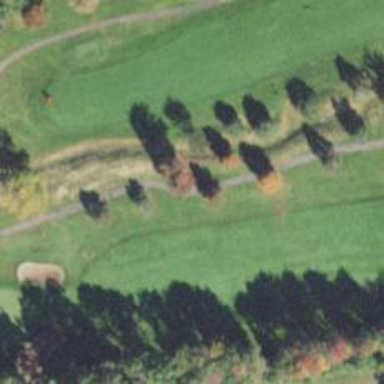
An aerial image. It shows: Service road designated as golf cart path.